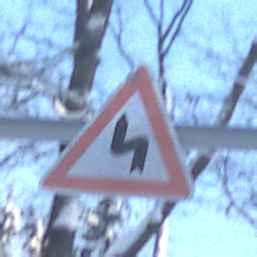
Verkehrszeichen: DoppelkurveZunaechstLinks
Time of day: MorningAfternoon
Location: Outdoor (Nature)
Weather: Clear
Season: Winter
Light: Natural